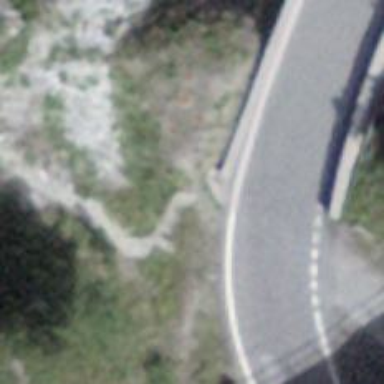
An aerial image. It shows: Path.